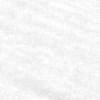
Label: change